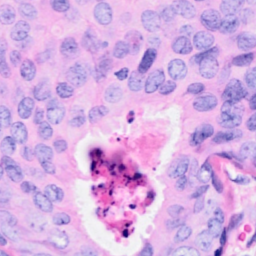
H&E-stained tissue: Breast